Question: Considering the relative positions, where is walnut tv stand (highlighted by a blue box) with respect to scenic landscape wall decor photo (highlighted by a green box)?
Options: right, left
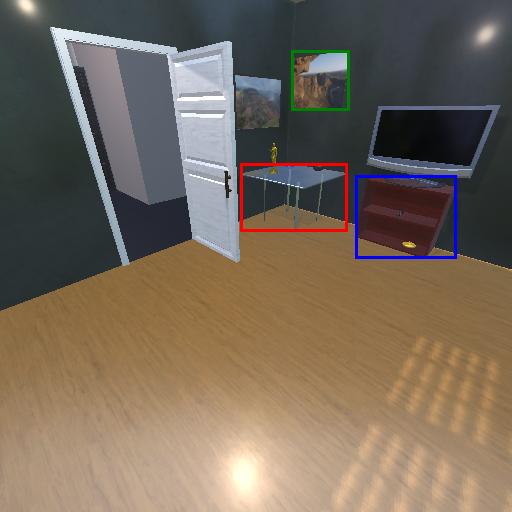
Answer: right